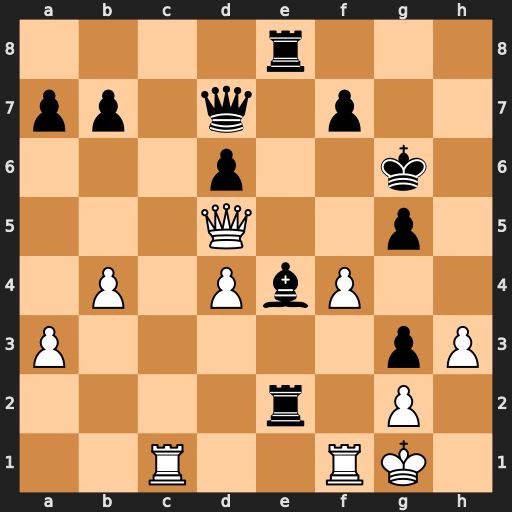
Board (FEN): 4r3/pp1q1p2/3p2k1/3Q2p1/1P1PbP2/P5pP/4r1P1/2R2RK1
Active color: w
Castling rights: -
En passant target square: -
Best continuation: Qxg5+ Kh7 Qh5+ Kg8 Qxe2